Field crop: tomato
Growth stage: 2
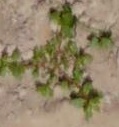
Species: portulaca